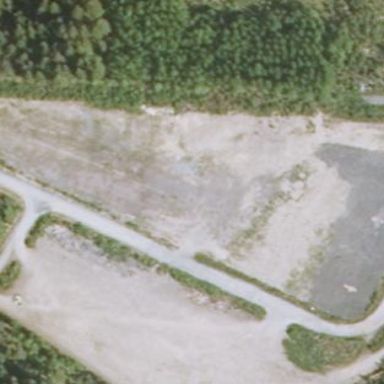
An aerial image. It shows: Unpaved parking area.